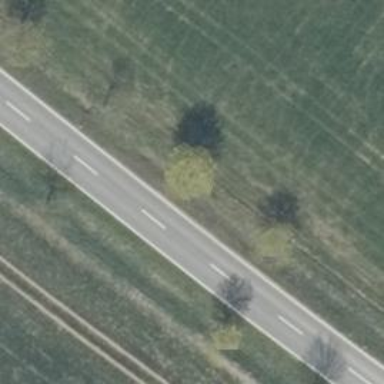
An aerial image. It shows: Secondary road with asphalt surface.